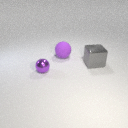
large purple rubber sphere behind large gray metal cube